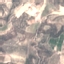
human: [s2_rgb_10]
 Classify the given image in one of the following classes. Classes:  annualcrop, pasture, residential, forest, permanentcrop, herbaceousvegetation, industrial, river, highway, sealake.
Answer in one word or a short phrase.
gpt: PermanentCrop